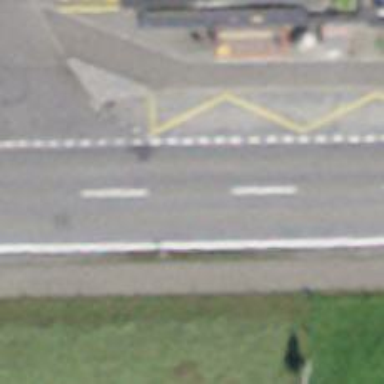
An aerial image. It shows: Bus stop with stop position for public transport.